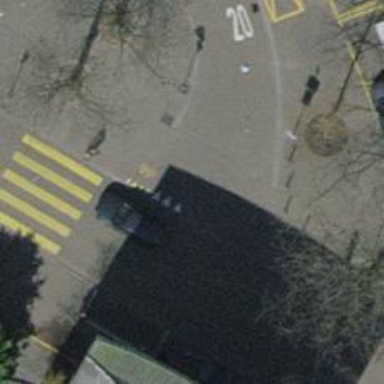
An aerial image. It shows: Unmarked crossing with traffic calming table.